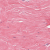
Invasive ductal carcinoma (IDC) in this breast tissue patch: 0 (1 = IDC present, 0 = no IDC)